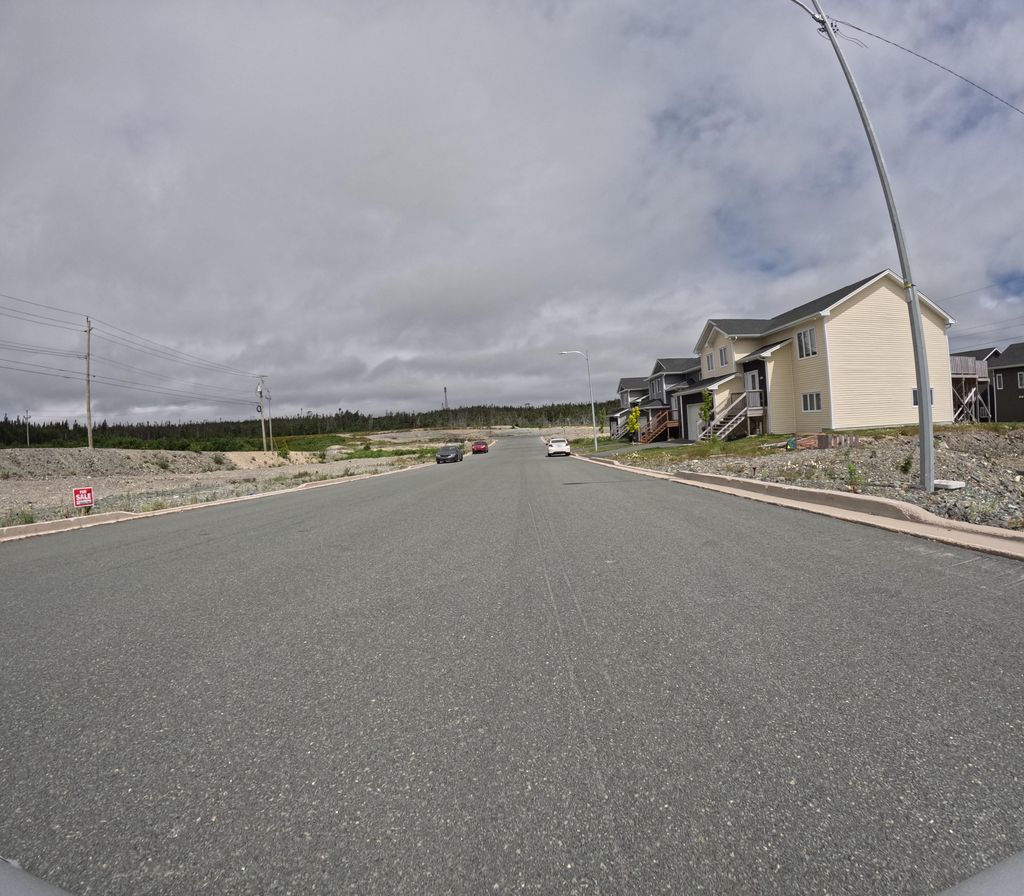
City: st_johns